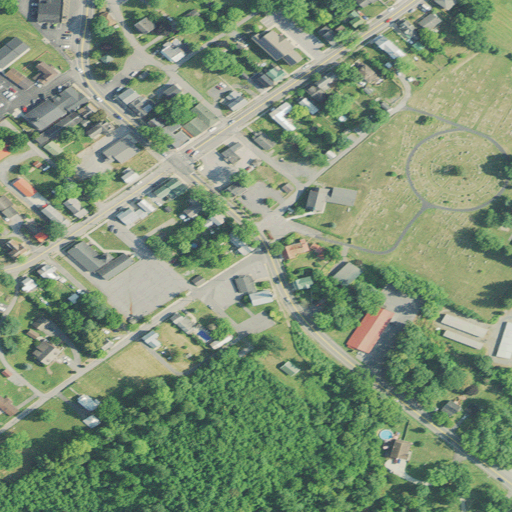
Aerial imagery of gap in West Virginia named Skinners Gap containing low intensity development, medium intensity development, pasture, open development, mixed forest, deciduous forest, and high intensity development